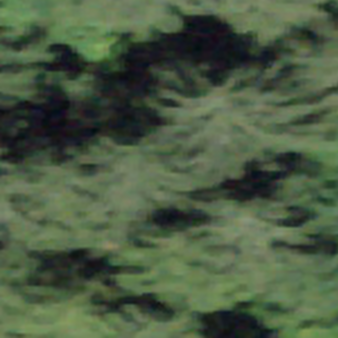
Label: other